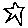
Label: star